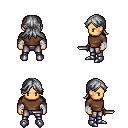
a pixel art fantasy rpg character, male body template, human, tanned skin, brown long-sleeve shirt, metal pants, gray loose hair, white cloth bandages, metal boots, dagger, four views (front, back, left, right), 2x2 character sprite sheet, small pixel art, hard edges, no anti-aliasing